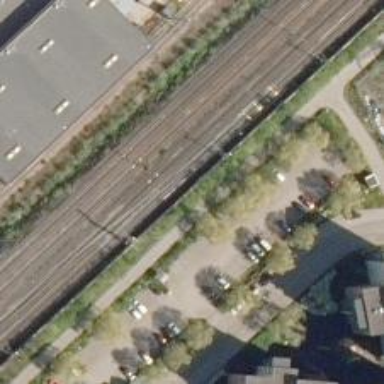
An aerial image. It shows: Railway signal with catenary mast.